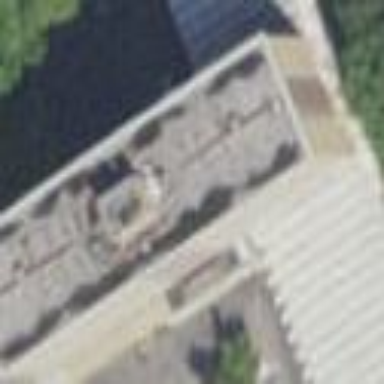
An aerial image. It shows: Building that serves as nursing home.